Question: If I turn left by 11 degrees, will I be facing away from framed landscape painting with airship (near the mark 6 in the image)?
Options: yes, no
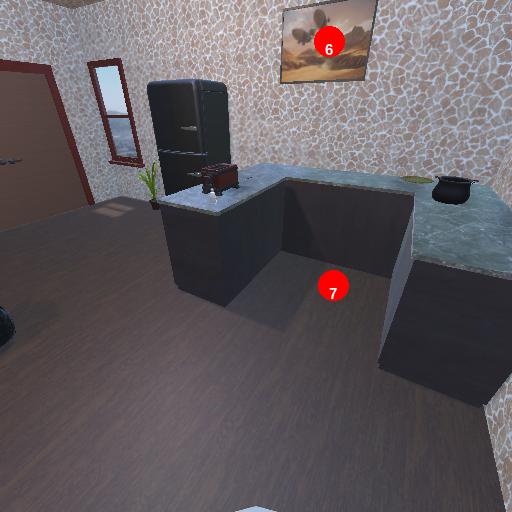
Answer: yes